Question: I'm trying to use float or some other way to get a form button to appear outside of the table below:
'''
<form action="./deleteentry.php" method="post">
<?php
foreach ($dbr as $var) {
?>
<tr>
<td><?php echo $i; ?></td>
<td><?php echo $var["title"]; ?></td>
<td><?php echo $var["year"]; ?></td>
<td><?php echo $var["author"]; ?></td>
<td><?php echo $var["condition"]; ?></td>
<td><?php echo $var["genre"]; ?></td>
<td><?php echo $var["publisher"]; ?></td>
<td><input type="radio" name="order" value="<?php echo $i; ?>"/></td>
</tr>
<?php
$i++;
}
?>
<br /><br />
<div class="delshift">
<input type="submit" value="Confirm" />
</div>
</form>
'''
The final product should look like the below image. What .css properties should my form/div have? Currently my div has:
'''
.delshift{
float: right;
overflow: hidden;
clear: both;
}
'''

Sorry for the large image.
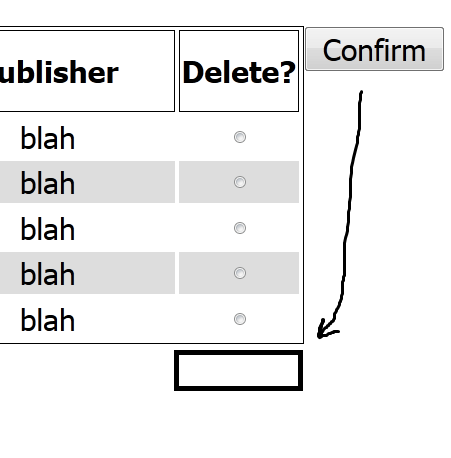
Answer: The code you posted above is not valid html (no table element wrapping your tr tags) ... however, if you wrap your tr's in a table and float the table left, and then also float your div that contains the submit button left, you should be able to make it work.
The basic structure would be:
'''
<form>
<table style="float:left;">
<?php code ?>
</table>
<div style="float:left;">
<input type="submit" />
</div>
</form>
'''